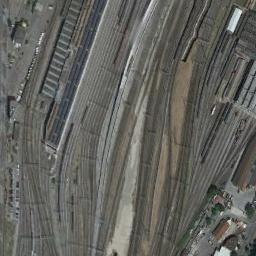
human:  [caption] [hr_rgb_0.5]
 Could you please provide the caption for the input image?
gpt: These railways have some trains on the tracks .

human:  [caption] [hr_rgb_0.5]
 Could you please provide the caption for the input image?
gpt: The railway is on the bare land next to some houses .

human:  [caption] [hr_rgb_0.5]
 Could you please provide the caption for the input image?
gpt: Both sides of the railway are neat trees .

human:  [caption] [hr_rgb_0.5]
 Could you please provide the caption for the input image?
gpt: Several buildings of different shapes are beside the railway .

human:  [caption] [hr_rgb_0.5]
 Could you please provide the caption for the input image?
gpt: There are some buildings beside the railway .